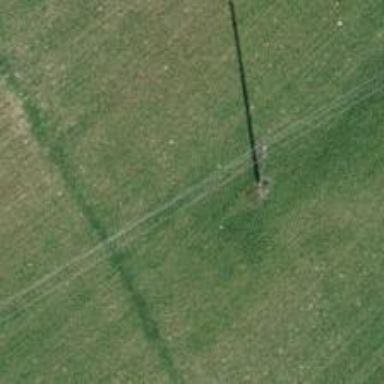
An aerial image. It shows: Power pole.